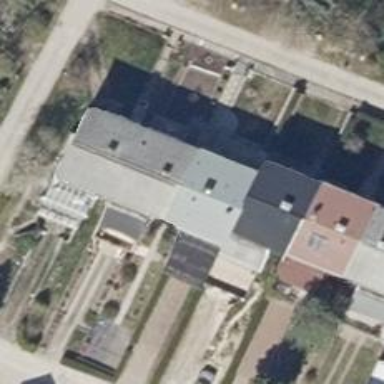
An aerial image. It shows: Terrace building.